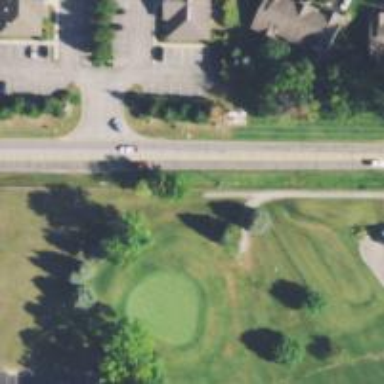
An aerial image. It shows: Pathway for golfing.